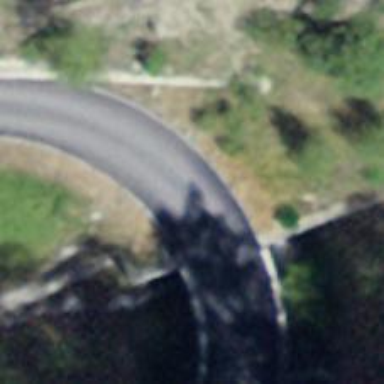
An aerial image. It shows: Unclassified road with bridge.